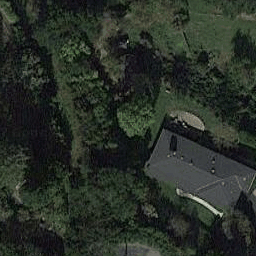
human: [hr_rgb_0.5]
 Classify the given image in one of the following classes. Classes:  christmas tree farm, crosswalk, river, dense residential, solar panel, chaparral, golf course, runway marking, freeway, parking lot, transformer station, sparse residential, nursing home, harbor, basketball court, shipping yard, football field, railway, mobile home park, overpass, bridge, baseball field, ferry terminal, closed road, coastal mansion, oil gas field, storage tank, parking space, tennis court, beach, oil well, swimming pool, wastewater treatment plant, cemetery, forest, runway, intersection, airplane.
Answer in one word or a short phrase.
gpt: sparse residential